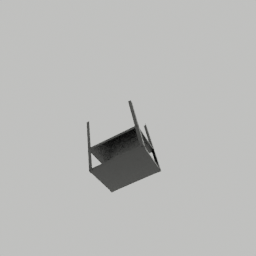
Label: furniture